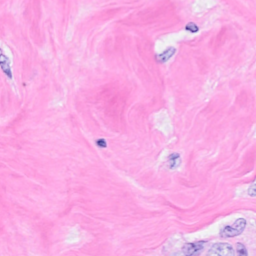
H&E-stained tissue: Breast